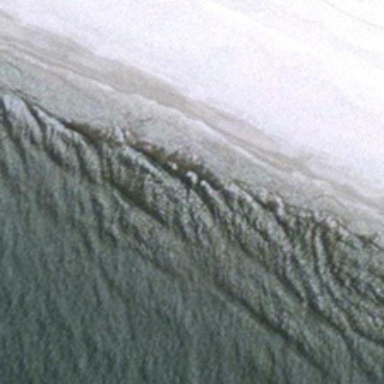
White beach is near gray green ocean .